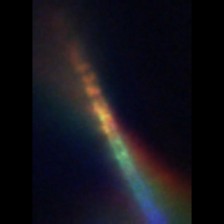
Taxon: Leptocylindrus
Group: Diatoms